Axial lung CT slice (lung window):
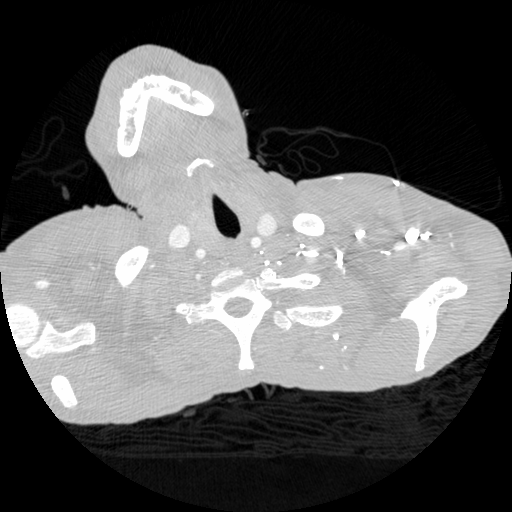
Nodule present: no